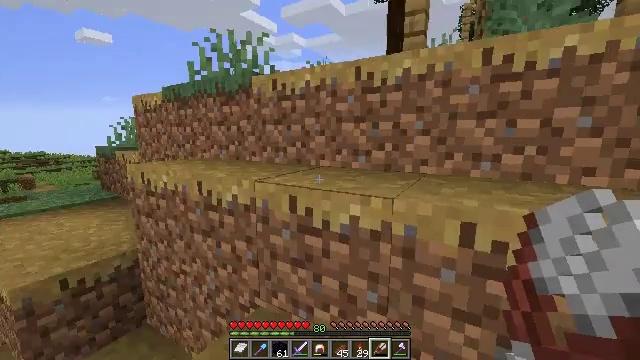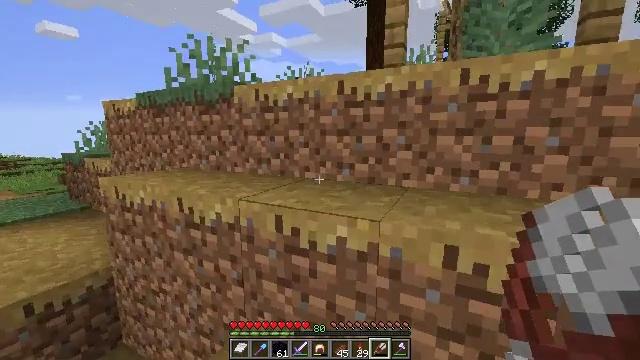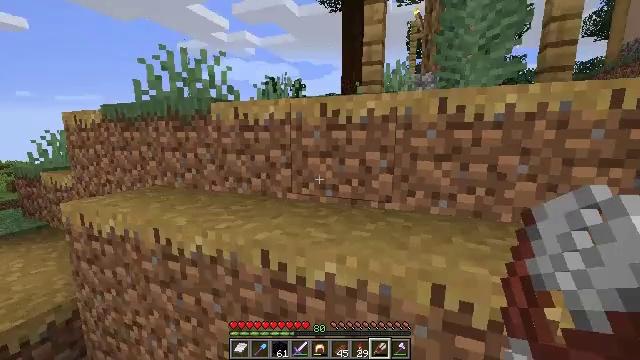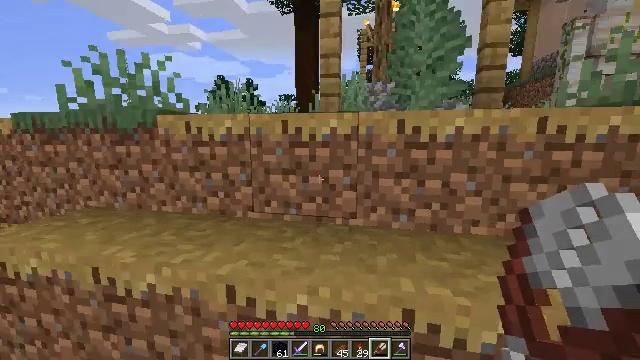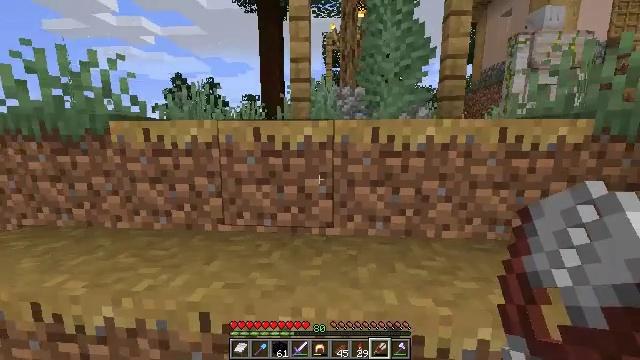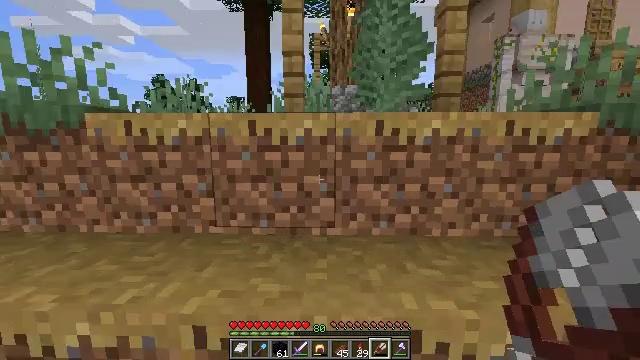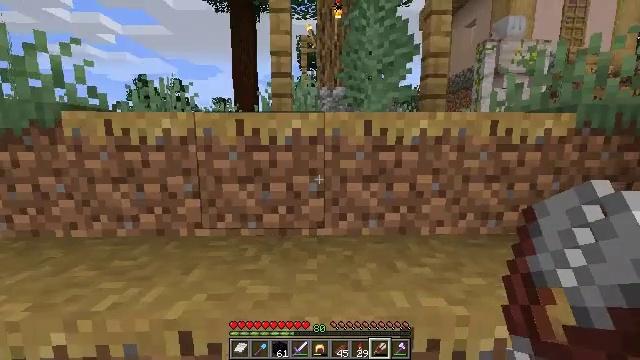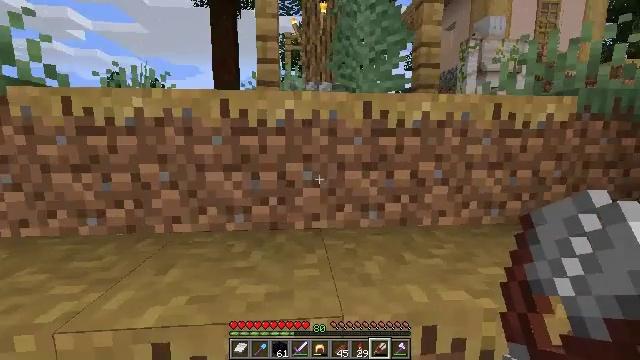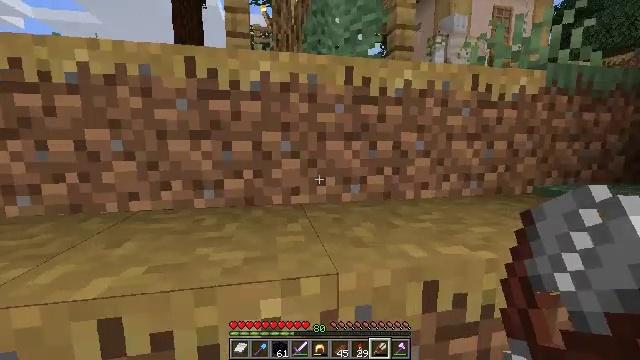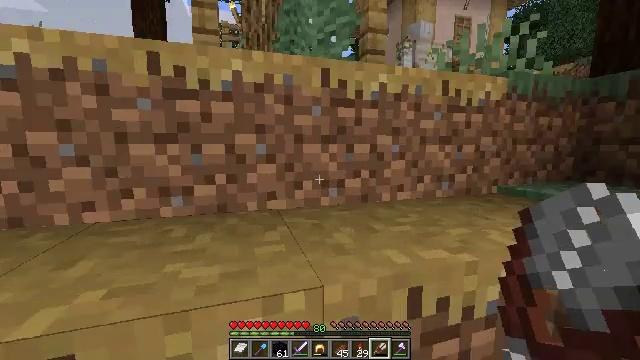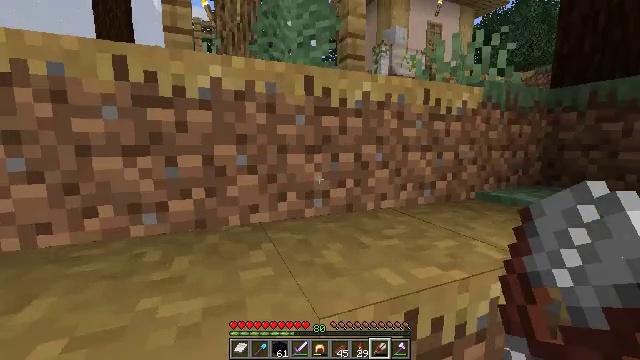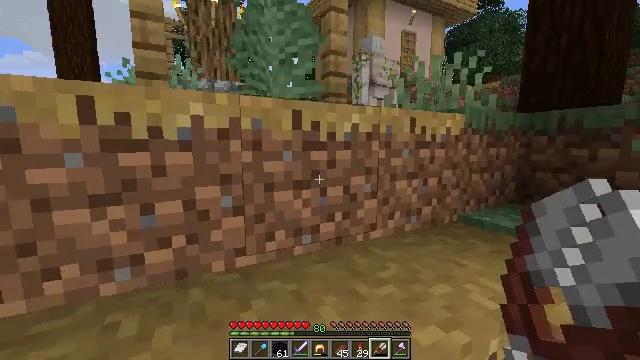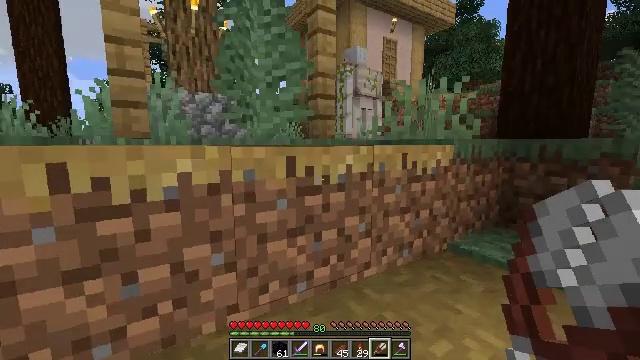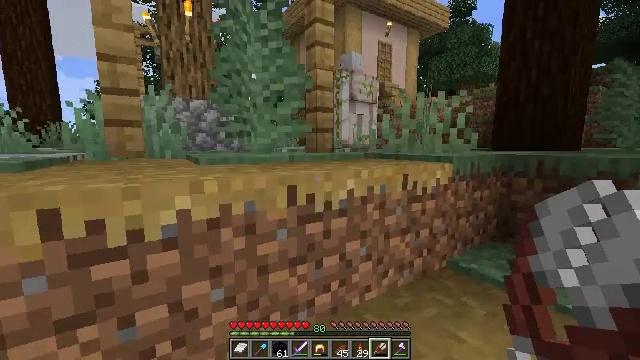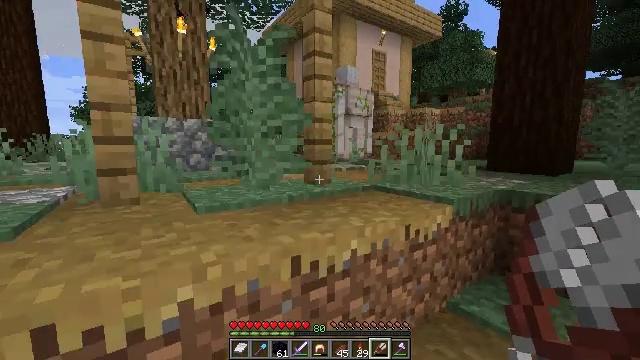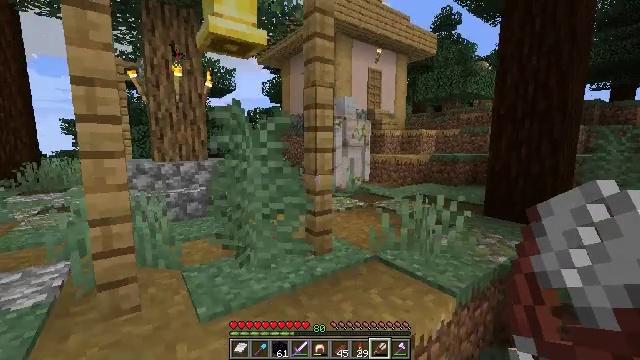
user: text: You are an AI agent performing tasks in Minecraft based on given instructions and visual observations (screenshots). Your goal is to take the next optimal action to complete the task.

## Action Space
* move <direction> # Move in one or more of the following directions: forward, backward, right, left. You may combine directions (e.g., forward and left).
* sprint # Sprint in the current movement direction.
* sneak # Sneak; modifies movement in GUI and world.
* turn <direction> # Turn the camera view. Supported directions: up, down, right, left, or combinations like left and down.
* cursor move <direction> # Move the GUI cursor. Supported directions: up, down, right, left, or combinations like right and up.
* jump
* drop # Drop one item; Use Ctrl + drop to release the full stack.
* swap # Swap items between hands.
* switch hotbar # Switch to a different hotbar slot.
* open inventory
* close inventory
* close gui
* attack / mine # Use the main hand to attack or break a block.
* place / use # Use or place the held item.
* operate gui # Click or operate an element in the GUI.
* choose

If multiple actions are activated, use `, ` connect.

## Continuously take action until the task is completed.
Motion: motion action
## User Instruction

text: Attack the bell to remove it.
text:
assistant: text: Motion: move forward, turn right, jump
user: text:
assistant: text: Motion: move forward, turn right
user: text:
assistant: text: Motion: move forward, turn right
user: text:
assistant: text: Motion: move forward, turn right
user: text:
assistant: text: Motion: move forward, turn right
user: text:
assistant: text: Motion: move forward, turn right
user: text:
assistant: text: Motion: move forward, turn right, jump
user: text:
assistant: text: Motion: move forward, turn right, jump
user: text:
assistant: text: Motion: move forward, turn right, jump
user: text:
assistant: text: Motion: move forward, turn right, jump
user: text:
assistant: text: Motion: move forward, turn right
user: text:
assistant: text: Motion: move forward, turn right
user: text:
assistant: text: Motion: move forward, turn right
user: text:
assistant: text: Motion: move forward, turn right
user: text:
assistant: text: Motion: move forward, turn right
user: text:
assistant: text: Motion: move forward
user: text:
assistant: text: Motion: move forward
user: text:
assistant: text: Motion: move forward
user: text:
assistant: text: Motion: no_op
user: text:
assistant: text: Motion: no_op
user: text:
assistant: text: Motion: no_op
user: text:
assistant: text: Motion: no_op
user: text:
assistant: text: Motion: no_op
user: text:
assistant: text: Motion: move forward, jump
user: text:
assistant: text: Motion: move forward, jump
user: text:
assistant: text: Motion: move forward, jump
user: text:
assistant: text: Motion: move forward, jump
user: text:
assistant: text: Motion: move forward, turn right
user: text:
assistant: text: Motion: move forward, turn right
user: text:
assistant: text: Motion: turn right